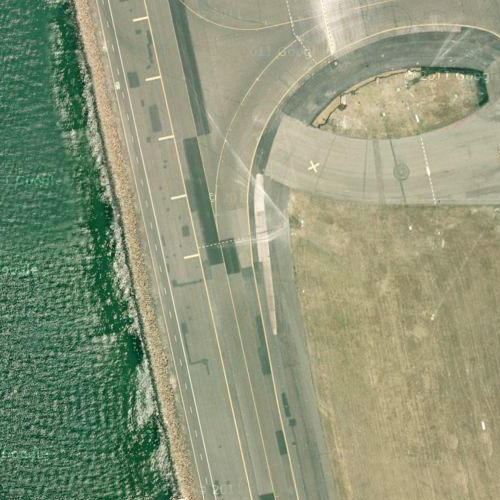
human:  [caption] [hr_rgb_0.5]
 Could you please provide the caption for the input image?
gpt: A straight runway with many marking lines on it while some lawns beside .

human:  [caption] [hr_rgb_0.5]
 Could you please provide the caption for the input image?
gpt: A straight runway with some mark lines on it while some lawns beside .

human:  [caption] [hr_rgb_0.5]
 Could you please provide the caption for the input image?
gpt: There are some marking lines on the straight runway while some lawns beside .

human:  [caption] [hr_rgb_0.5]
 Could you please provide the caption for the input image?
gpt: This is a straight runway with many marking lines on it while some lawns beside .

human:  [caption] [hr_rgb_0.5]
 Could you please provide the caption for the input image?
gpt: Some marking lines are on the straight runway while some lawns beside .